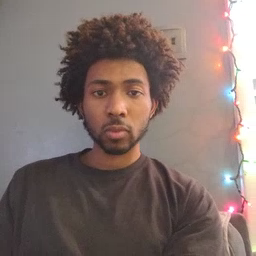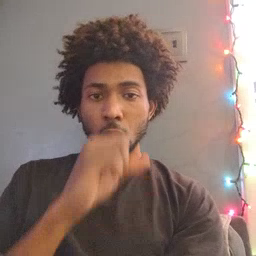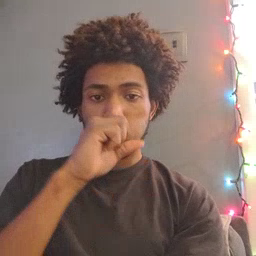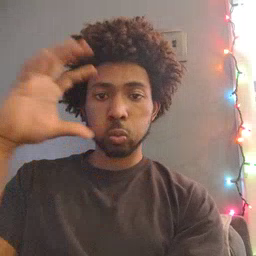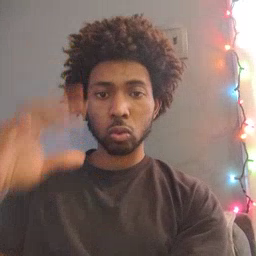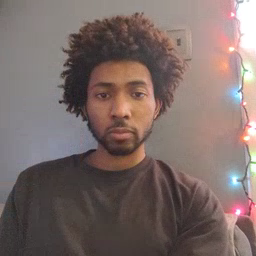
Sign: balloon